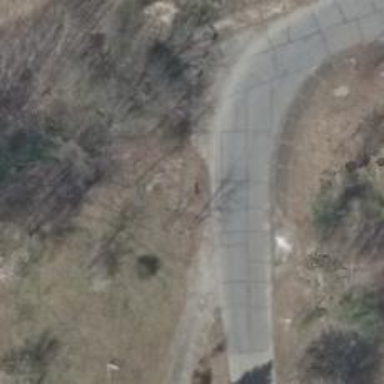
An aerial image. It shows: Residential road.